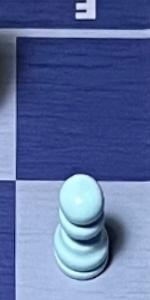
Label: Pawn_White